Question: I'm getting this problem:

I'm using Python and OpenCV.
I'm trying to separate the contours of the touching coins using erode.
I thresholded the image and then tried to apply the erode but nothing happened. I've read the documentation and still don't understand very well how the 'getStruturingElement' and erode works.
1. I've thresholded the image.
2. used erode on the thresholded image.
and still nothing. What am I using wrong here?
Here's part of the code:
'''
import cv2, numpy as np
#1.Reads Image
objectImage = cv2.imread('P1000713s.jpg')
#2.Converts to Gray level
cvtcolorImage = cv2.cvtColor(objectImage,cv2.COLOR_RGB2GRAY)
#3.Thresholds
imgSplit = cv2.split(objectImage)
flag,b = cv2.threshold(imgSplit[2],0,255,cv2.THRESH_OTSU)
#4.Erodes the Thresholded Image
element = cv2.getStructuringElement(cv2.MORPH_CROSS,(3,3))
cv2.erode(b,element)
cv2.imshow('Eroded',b)
'''
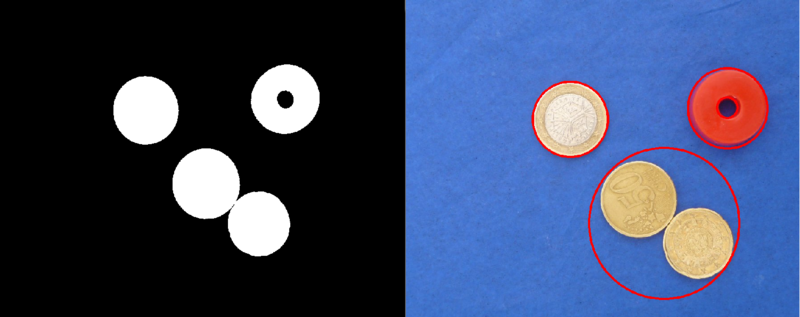
Answer: Looking at your image, it's possible that a 3x3 cross mask will always stay within the thresholded area. Rather than using MORPH_CROSS, use MORPH_ELLIPSE.
If the coins are still "touching" after one call, you could always run multiple calls to erode, but be warned that this will have a destructive effect on your image.